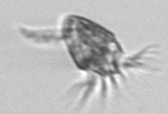
Label: Tontonia_appendiculariformis